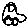
Label: car